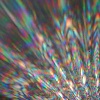
Label: sunburn